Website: home-depot
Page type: billing-address
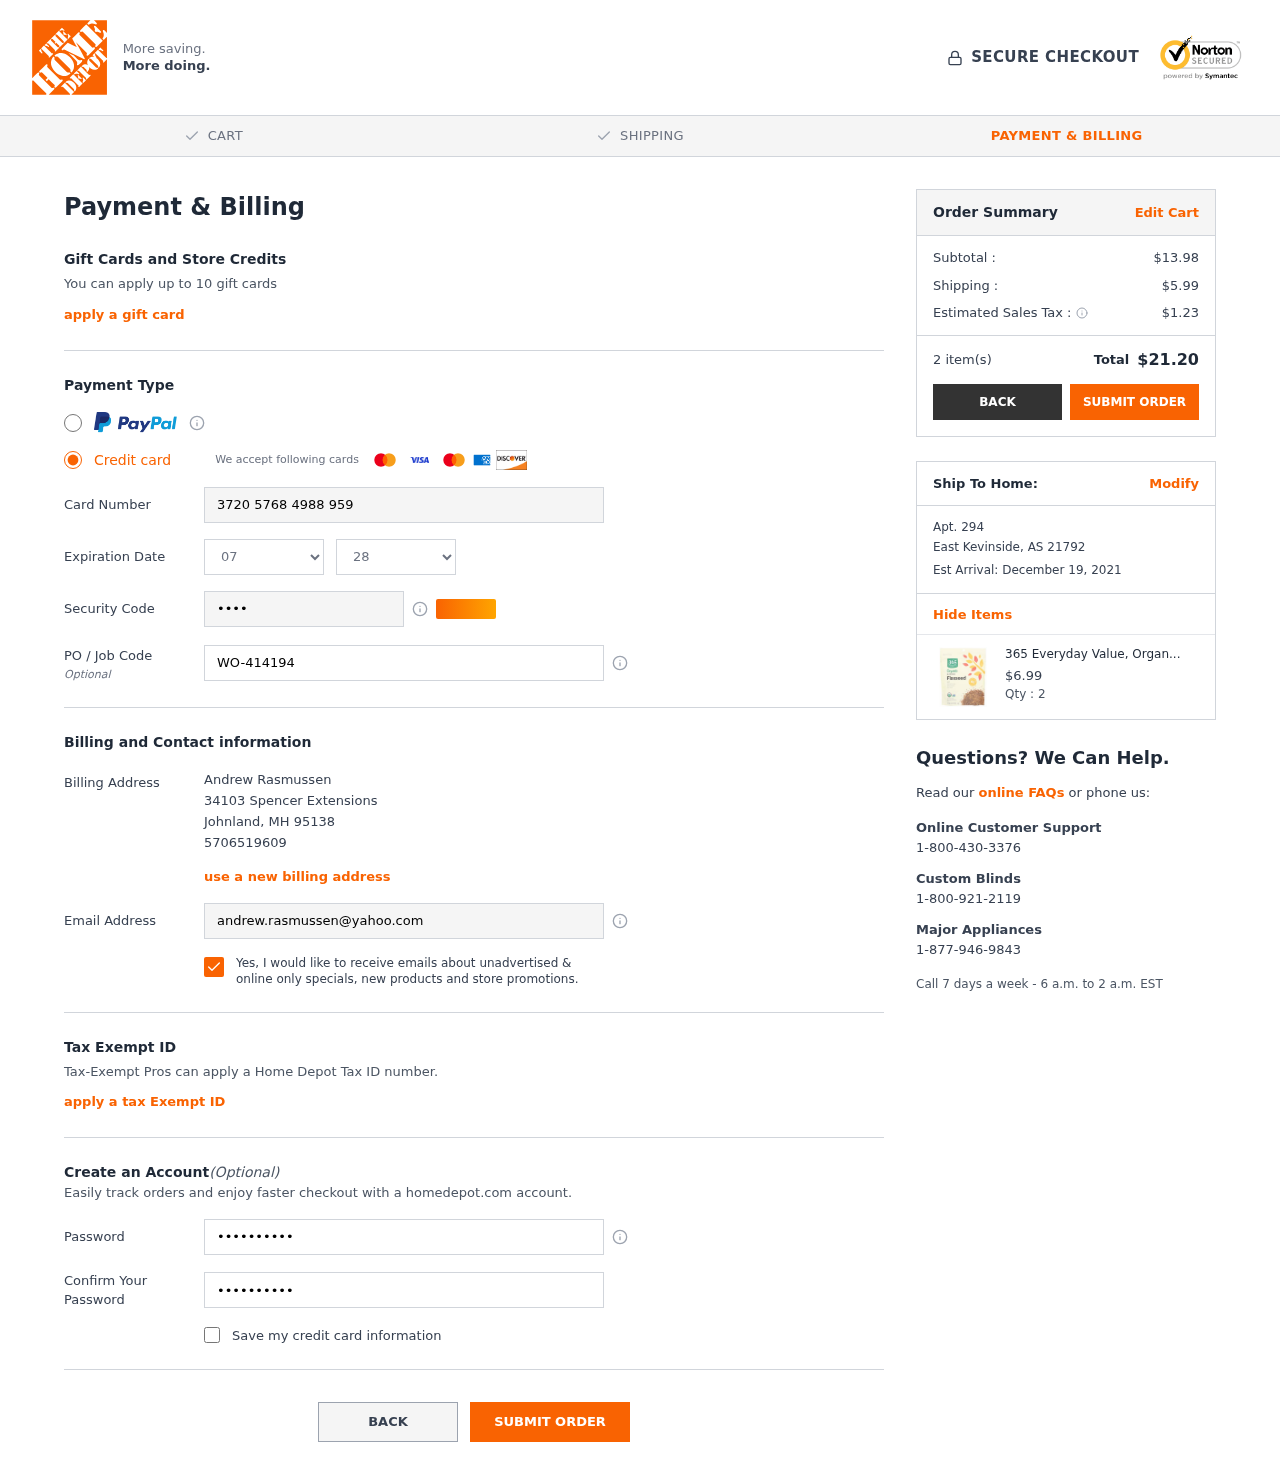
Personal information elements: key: PII_CARD_CVV
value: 2241
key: PII_CARD_EXPIRY_MONTH
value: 07
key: PII_CARD_EXPIRY_YEAR
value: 28
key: PII_CARD_NUMBER
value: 3720 5768 4988 959
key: PII_CITY
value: Johnland
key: PII_CITY2
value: East Kevinside
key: PII_EMAIL
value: andrew.rasmussen@yahoo.com
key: PII_FULLNAME
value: Andrew Rasmussen
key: PII_JOB_CODE
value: WO-414194
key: PII_PHONE
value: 5706519609
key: PII_POSTCODE
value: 95138
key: PII_POSTCODE2
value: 21792
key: PII_STATE_ABBR
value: MH
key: PII_STATE_ABBR2
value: AS
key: PII_STREET
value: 34103 Spencer Extensions
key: PII_STREET2
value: Apt. 294
Product elements: key: PRODUCT1_NAME
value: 365 Everyday Value, Organic Ground Flaxseed, 14 oz
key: PRODUCT1_PRICE
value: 6.99
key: PRODUCT1_QUANTITY
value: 2
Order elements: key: ORDER_SUBTOTAL
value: $13.98
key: ORDER_SHIPPING_COST
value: $5.99
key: ORDER_TAX
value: $1.23
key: ORDER_NUM_ITEMS
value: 2 item(s)
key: ORDER_TOTAL
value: $21.20
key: ORDER_DELIVERY_DATE
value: Est Arrival: December 19, 2021